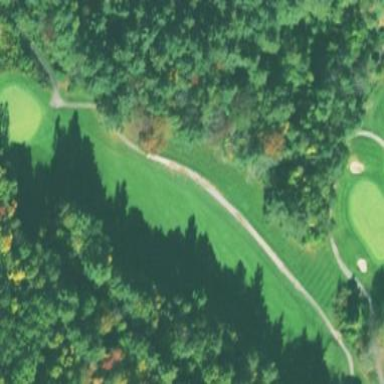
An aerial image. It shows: Golf fairway in the image.